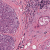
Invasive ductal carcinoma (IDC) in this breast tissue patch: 1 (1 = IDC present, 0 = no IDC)